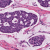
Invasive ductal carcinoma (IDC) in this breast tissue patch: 1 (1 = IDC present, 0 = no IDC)